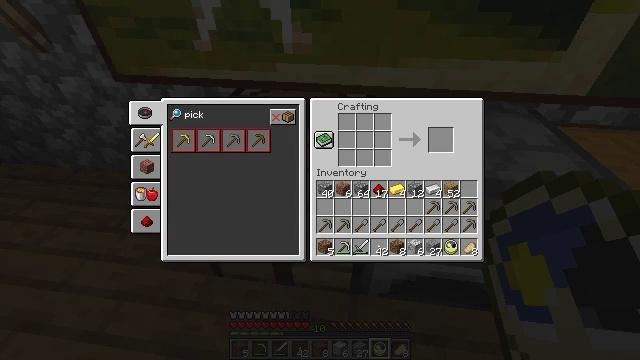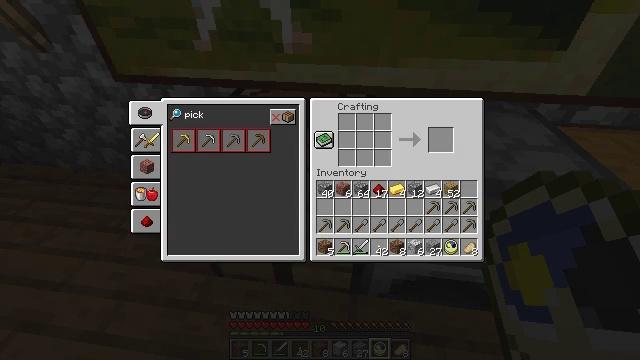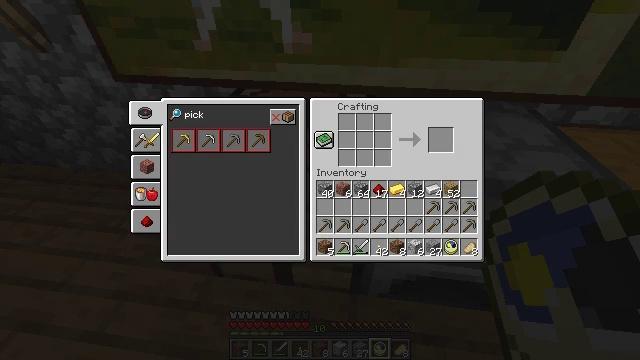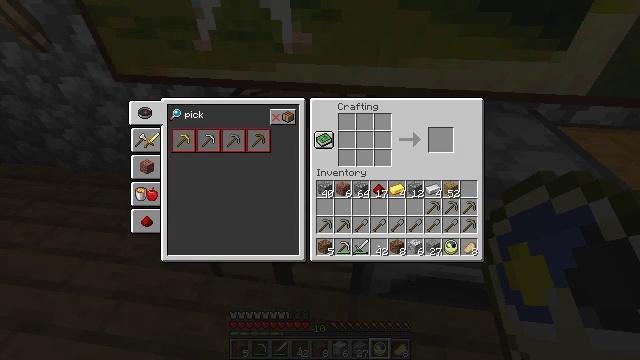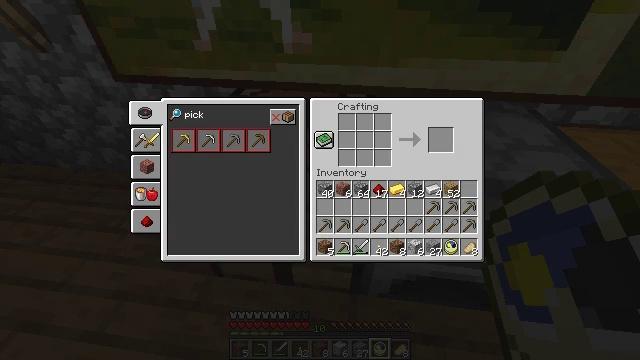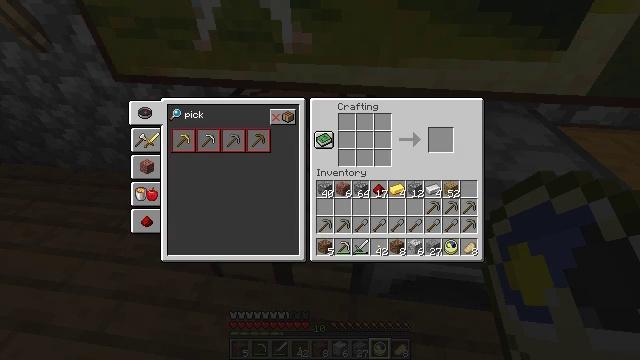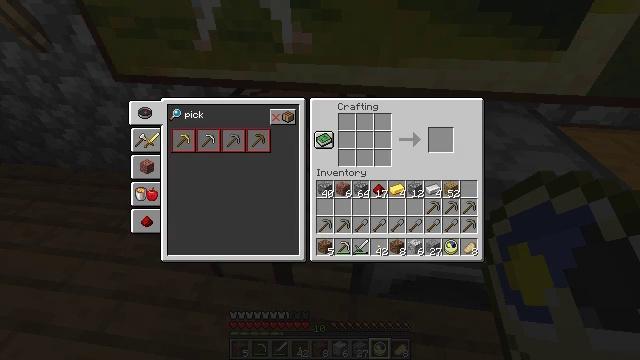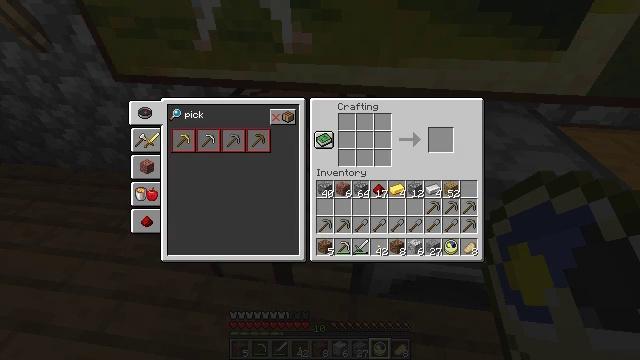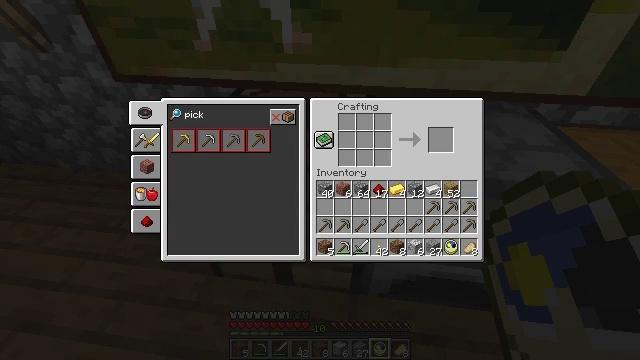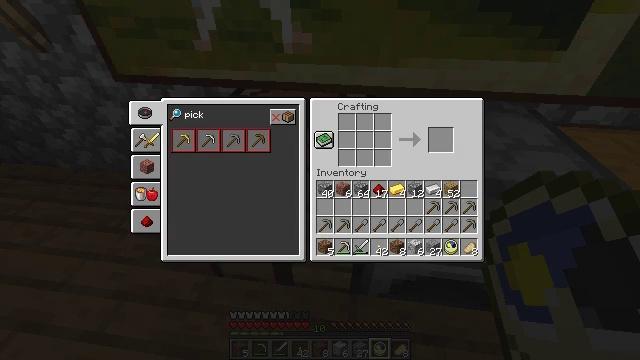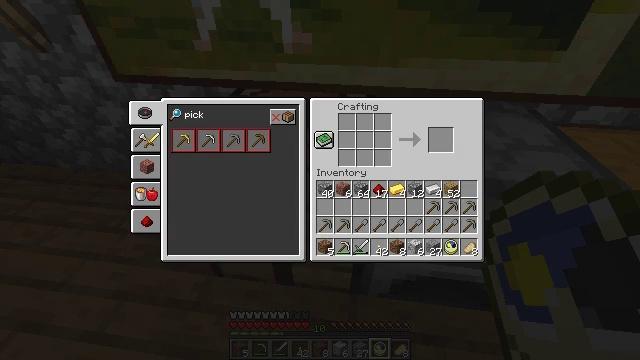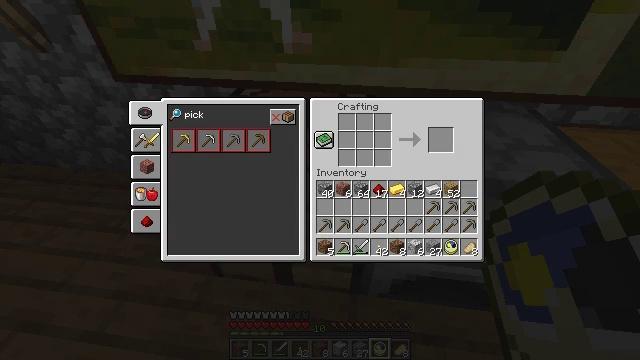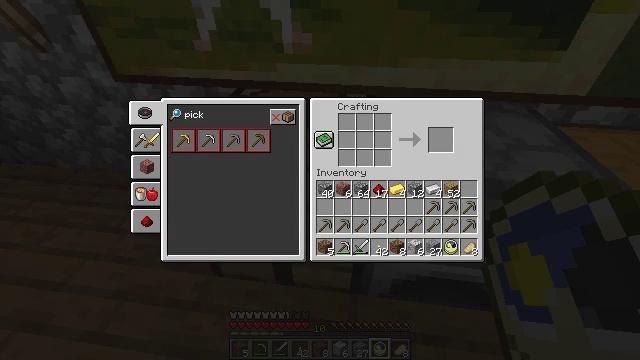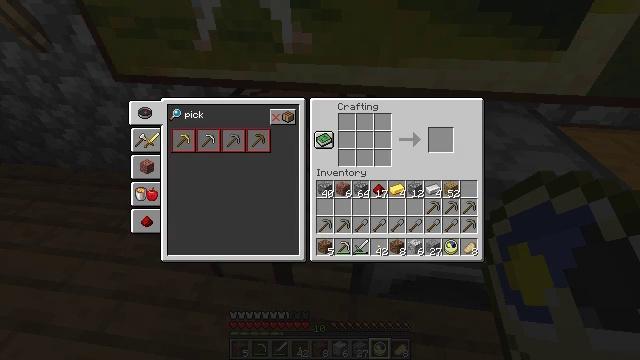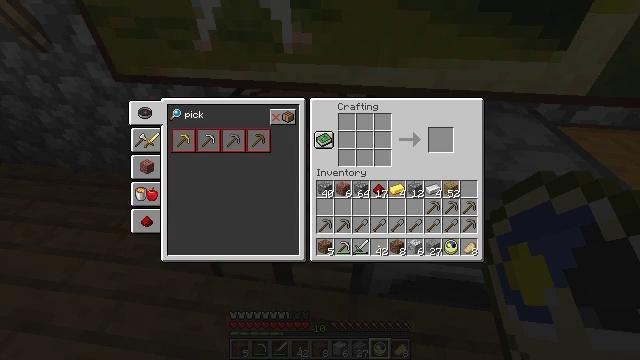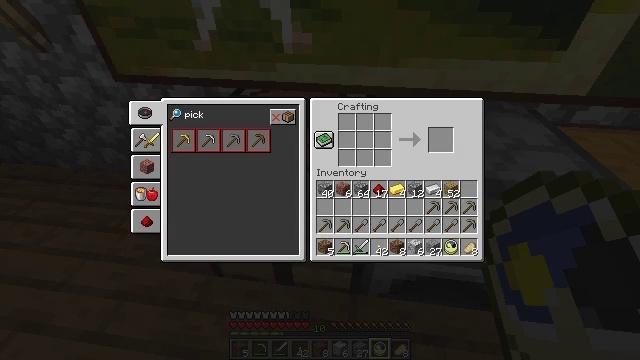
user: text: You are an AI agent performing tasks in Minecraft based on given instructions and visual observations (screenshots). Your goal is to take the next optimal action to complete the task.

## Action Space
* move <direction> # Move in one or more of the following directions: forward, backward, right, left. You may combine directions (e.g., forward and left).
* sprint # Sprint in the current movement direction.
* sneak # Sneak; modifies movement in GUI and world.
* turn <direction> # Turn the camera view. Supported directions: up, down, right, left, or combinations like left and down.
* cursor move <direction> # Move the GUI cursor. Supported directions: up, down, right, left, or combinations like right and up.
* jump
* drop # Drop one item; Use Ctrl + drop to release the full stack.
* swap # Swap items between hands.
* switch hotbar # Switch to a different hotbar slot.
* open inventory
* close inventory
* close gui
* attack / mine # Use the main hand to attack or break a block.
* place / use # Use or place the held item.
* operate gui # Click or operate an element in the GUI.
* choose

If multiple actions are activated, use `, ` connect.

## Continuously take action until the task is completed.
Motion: motion action
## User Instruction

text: Use the crafting grid to create a compass.
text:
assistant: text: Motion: no_op
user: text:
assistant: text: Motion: no_op
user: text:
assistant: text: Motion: no_op
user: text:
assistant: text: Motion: no_op
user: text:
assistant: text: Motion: no_op
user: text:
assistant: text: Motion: no_op
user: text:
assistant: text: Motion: no_op
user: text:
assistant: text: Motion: no_op
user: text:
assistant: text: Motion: no_op
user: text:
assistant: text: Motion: no_op
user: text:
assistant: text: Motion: no_op
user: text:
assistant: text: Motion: no_op
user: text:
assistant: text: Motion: no_op
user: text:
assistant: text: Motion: no_op
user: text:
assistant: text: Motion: no_op
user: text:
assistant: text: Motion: no_op
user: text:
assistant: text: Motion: no_op
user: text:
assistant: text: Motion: no_op
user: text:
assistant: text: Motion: no_op
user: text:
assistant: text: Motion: no_op
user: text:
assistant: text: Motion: close gui
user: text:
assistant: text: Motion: no_op
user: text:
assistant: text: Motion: turn right
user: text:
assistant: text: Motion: turn right and down
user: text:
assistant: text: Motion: turn right
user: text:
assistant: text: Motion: turn right
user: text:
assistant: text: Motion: no_op
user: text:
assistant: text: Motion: move right, turn right
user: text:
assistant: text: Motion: move right
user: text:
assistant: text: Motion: move right, turn left